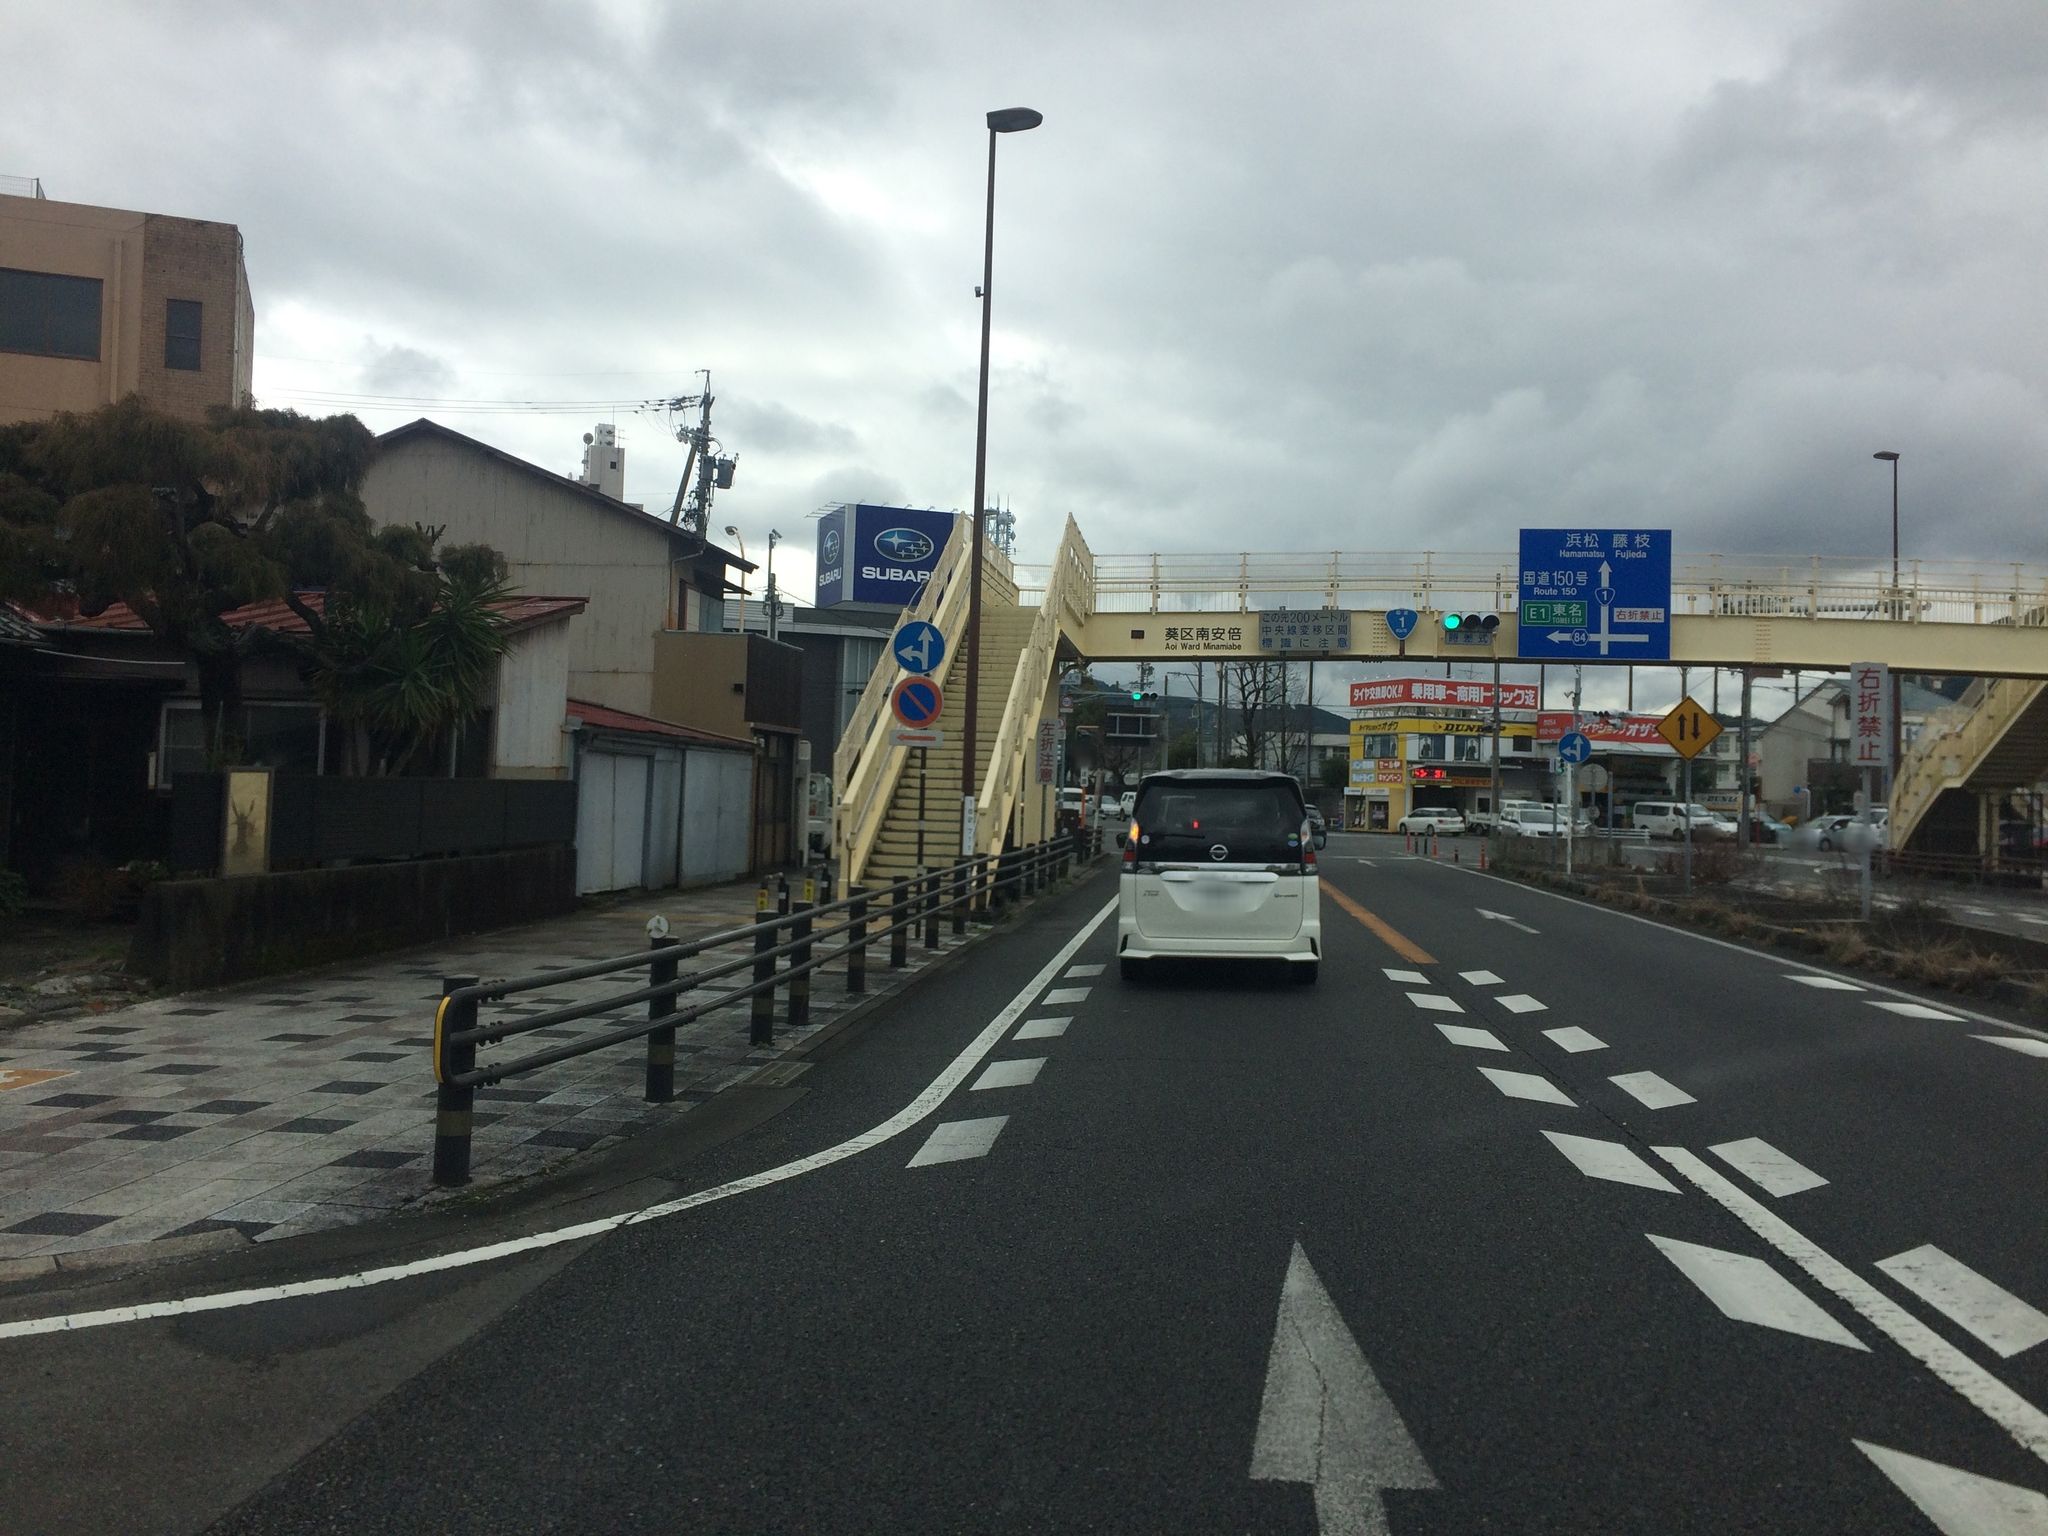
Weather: snowy
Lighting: day
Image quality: good
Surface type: driving surface
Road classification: trunk
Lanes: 2
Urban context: semi-dense urban cluster
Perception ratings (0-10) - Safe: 1.97, Lively: 3.32, Beautiful: 3.13, Boring: 1.77, Depressing: 6.17, Wealthy: 2.89